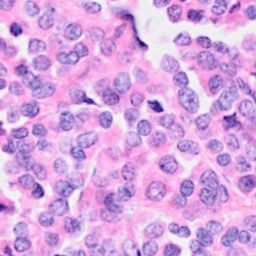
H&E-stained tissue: Breast